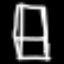
Label: chair